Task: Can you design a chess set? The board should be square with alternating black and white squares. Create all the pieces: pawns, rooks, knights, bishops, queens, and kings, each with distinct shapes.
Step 4440:
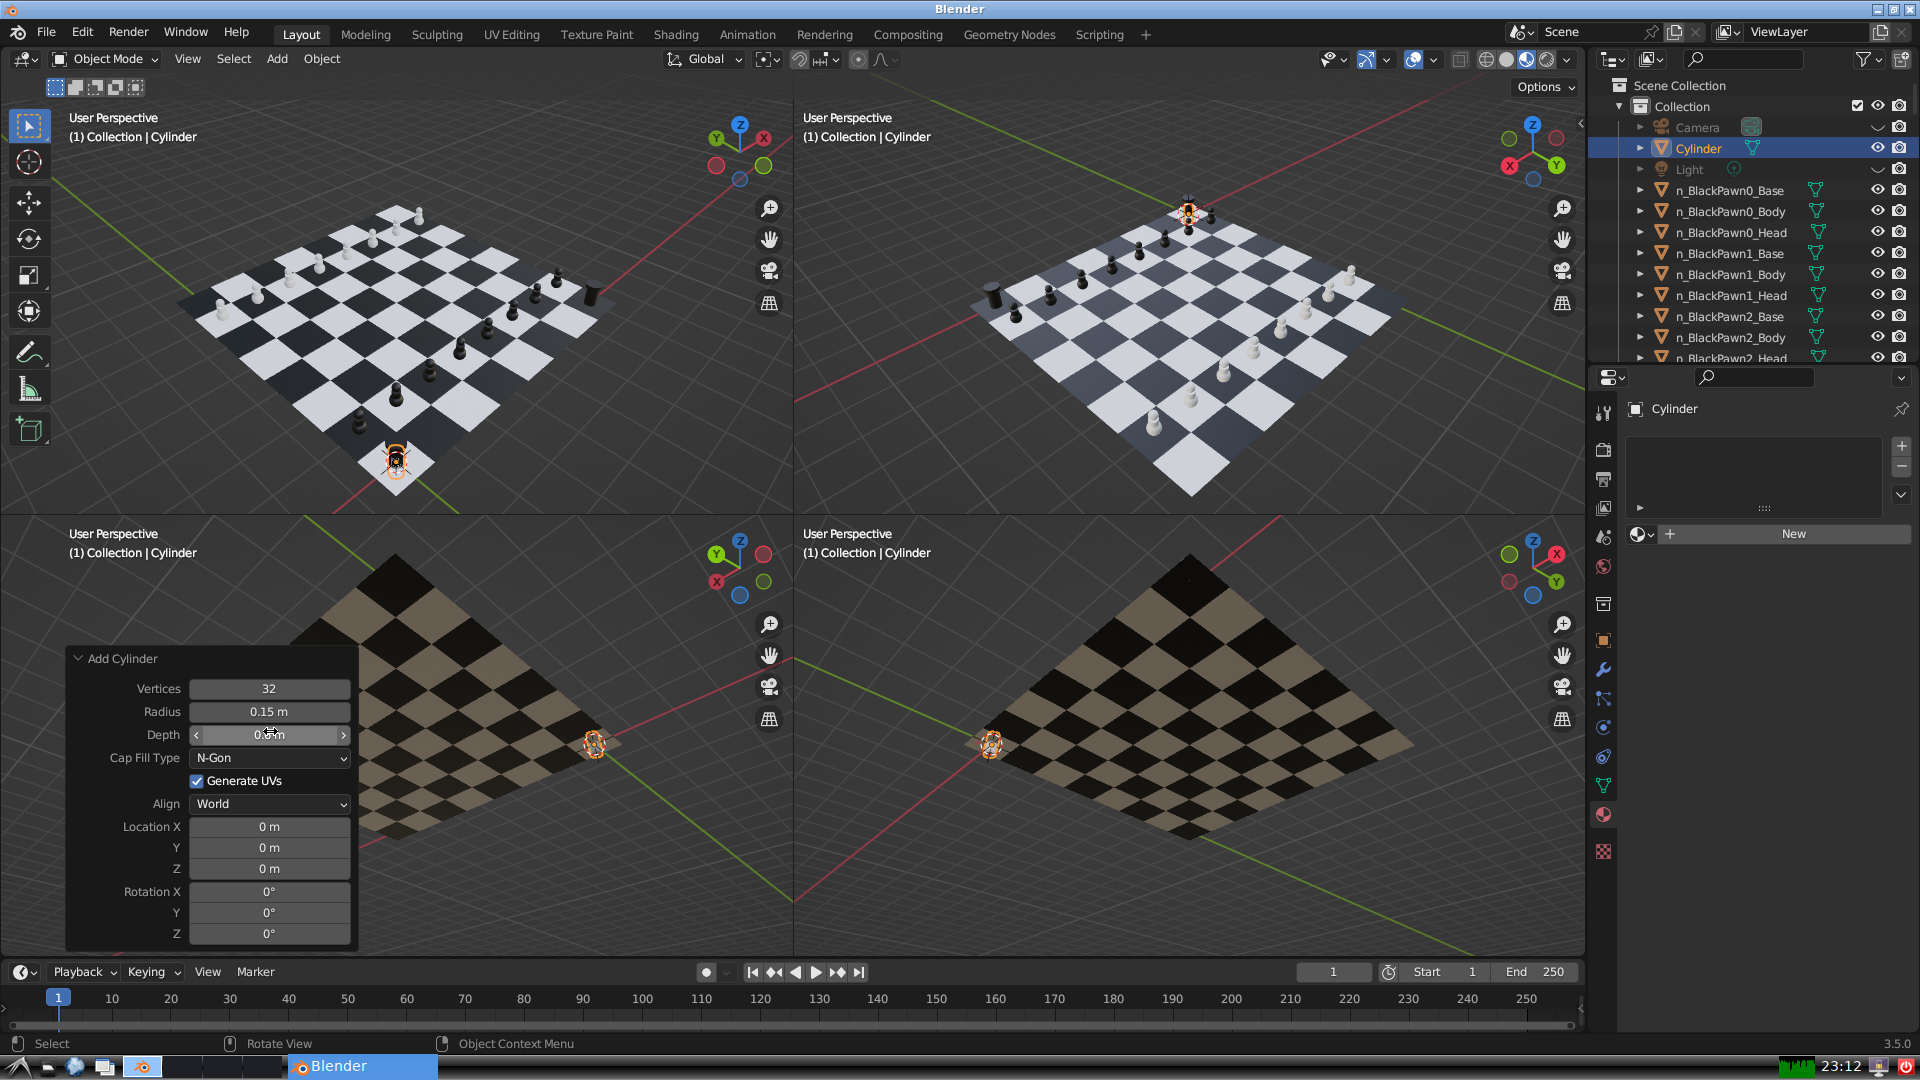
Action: {"mouse_move": [270, 824]}